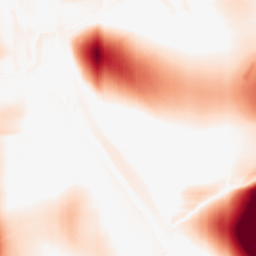
Category: morphological
Decomposition family: rolling_ball
Decomposition parameters: radius: 50
Upsampling method: quartic
Upsampling parameters: scale: 8
Upsampling scale: 8